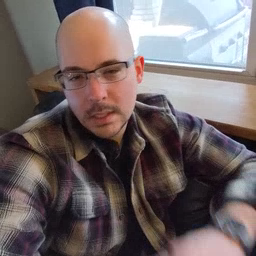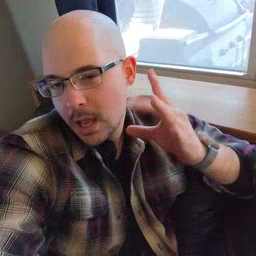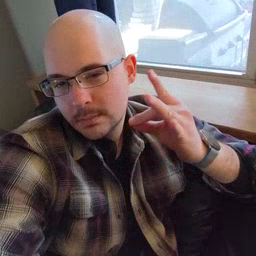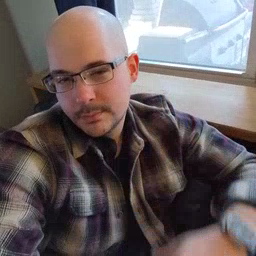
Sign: cat